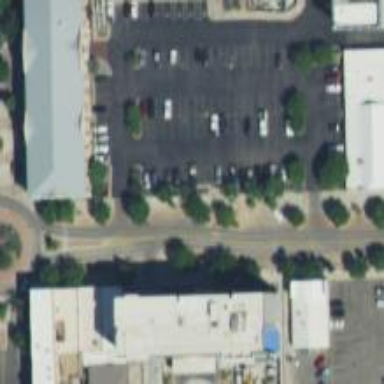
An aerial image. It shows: Parking space.